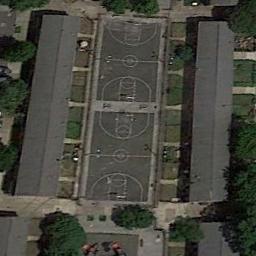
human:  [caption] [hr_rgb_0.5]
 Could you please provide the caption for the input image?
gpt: There are two basketball courts of the same size in the picture .

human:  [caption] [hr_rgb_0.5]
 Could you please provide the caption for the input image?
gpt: There are two basketball courts between two buildings .

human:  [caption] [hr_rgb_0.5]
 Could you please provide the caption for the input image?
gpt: Two basketball courts between two striped buildings and some trees beside .

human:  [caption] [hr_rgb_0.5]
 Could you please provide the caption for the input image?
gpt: Two basketball courts are between two long buildings .

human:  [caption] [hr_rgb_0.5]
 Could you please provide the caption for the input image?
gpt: Between the two buildings are two basketball courts,With some trees nearby .